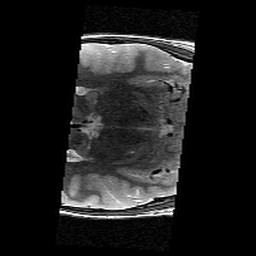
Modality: T2w
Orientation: axial
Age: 11
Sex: male
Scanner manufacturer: siemens
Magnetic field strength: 3 T
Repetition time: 9.23 s
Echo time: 0.067 s